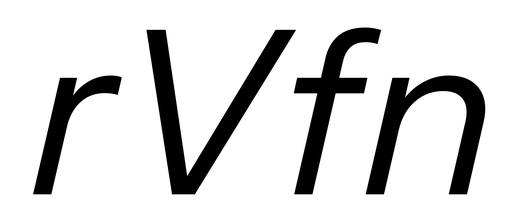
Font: InstrumentSans-Italic_Italic